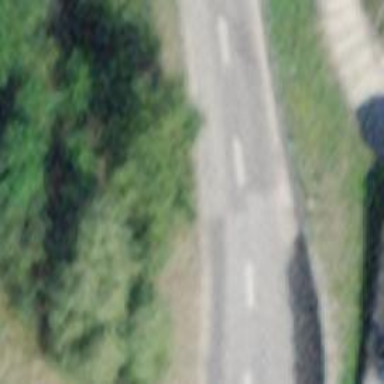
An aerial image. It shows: Asphalt road classified as tertiary.